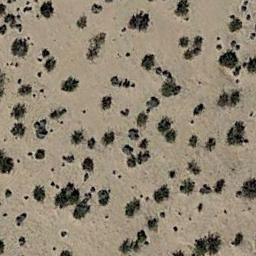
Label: chaparral